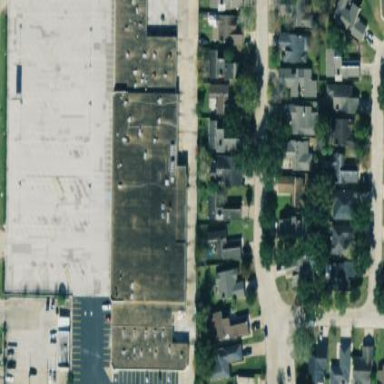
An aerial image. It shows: Commercial building.